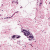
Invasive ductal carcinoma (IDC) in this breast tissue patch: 0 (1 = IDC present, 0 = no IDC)